Question: If you understand the title or not, then the only thing I can give you to explain my need is a picture.

This should help, but I could answer any questions you have to help me with my needs. I could likely script this, I just am not sure how to, and would love some ideas.
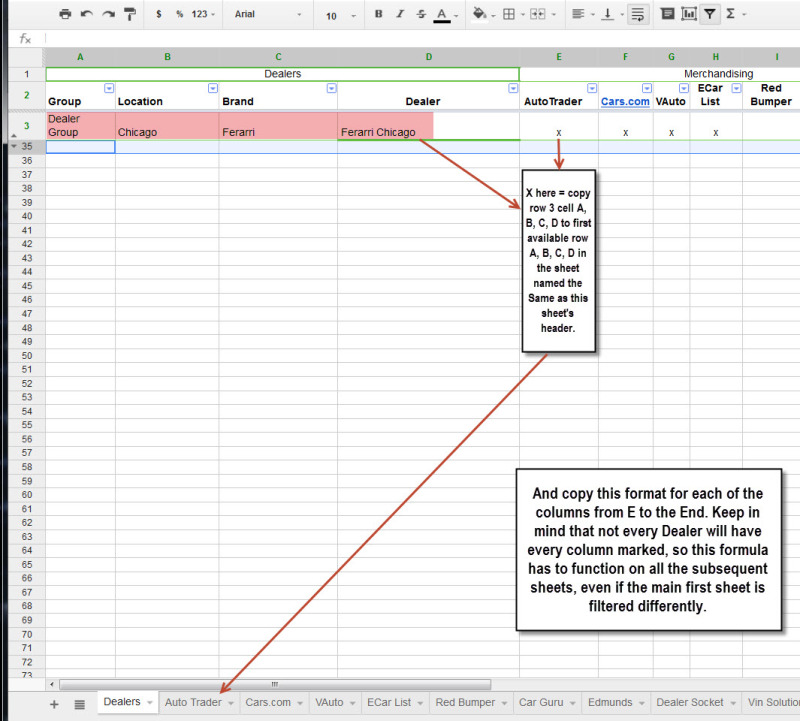
Answer: Although I don't know the exact answer for this problem, but I would use a workaround here:
In the "Auto Trader" sheet (cell A3) I would use the FILTER function as follows:
=FILTER(Dealers!A:D;Dealers!E:E="X")
This will produce all the lines from "Dealers" worksheet which matches the criteria that in the appropriate AutoTrader column it has an "X".
Unfortunately, this is a workaround, since you have to do this for all worksheets, modifying the formula accordingly. (like for the next - Cars.com - worksheet: =FILTER(Dealers!A:D;Dealers!F:F="X")
Hope it helped anyway.